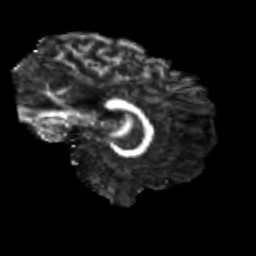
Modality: FA
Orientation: sagittal
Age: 29
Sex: male
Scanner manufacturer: siemens
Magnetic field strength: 3 T
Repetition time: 3.5 s
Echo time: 0.113 s